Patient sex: F
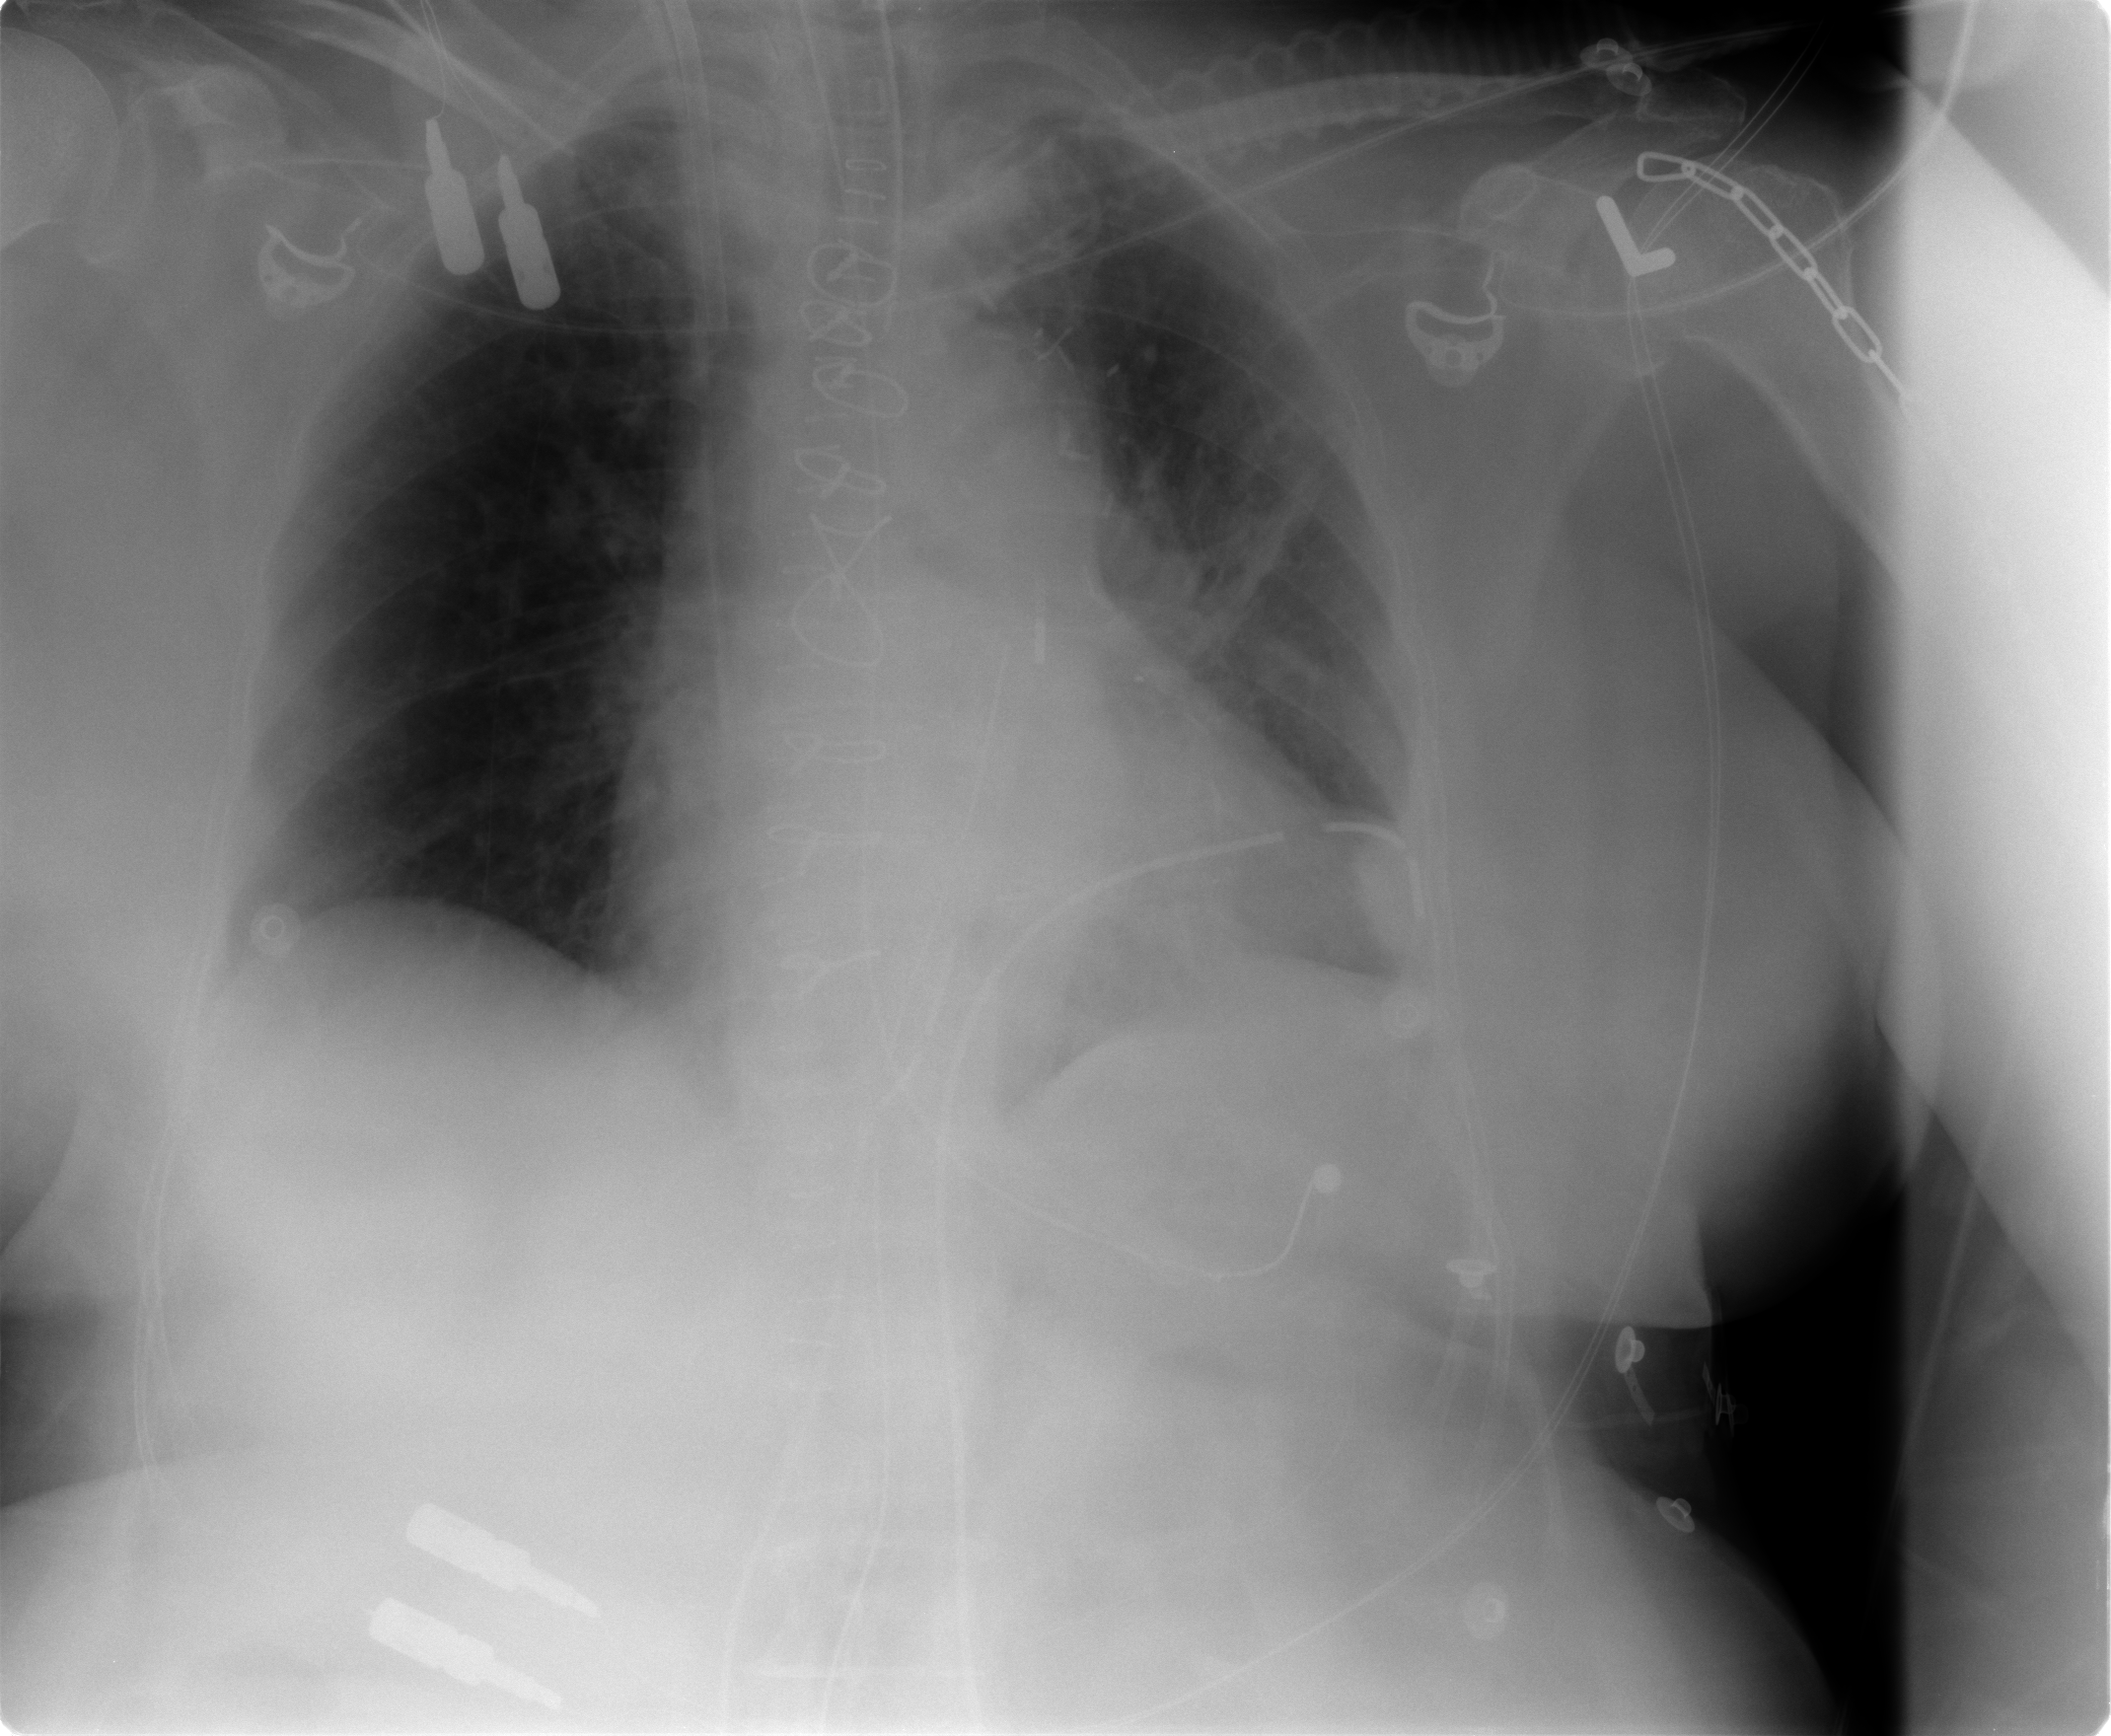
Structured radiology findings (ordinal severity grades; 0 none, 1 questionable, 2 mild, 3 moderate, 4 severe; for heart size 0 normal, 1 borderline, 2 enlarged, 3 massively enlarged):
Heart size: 1
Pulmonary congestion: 1
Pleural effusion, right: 0
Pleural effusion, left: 1
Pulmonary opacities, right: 0
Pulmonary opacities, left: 2
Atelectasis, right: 0
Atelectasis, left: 2